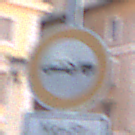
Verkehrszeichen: VerbotPersonenkraftwagenMitAnhaenger
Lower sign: ZeitangabenMitBeschraenkungAufWochentage2
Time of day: SunriseSunset
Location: Outdoor (Urban)
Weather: Clear
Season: NotSpecified
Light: Natural